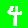
Digit: 4